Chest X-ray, PA view. Patient: 63 years old, sex F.
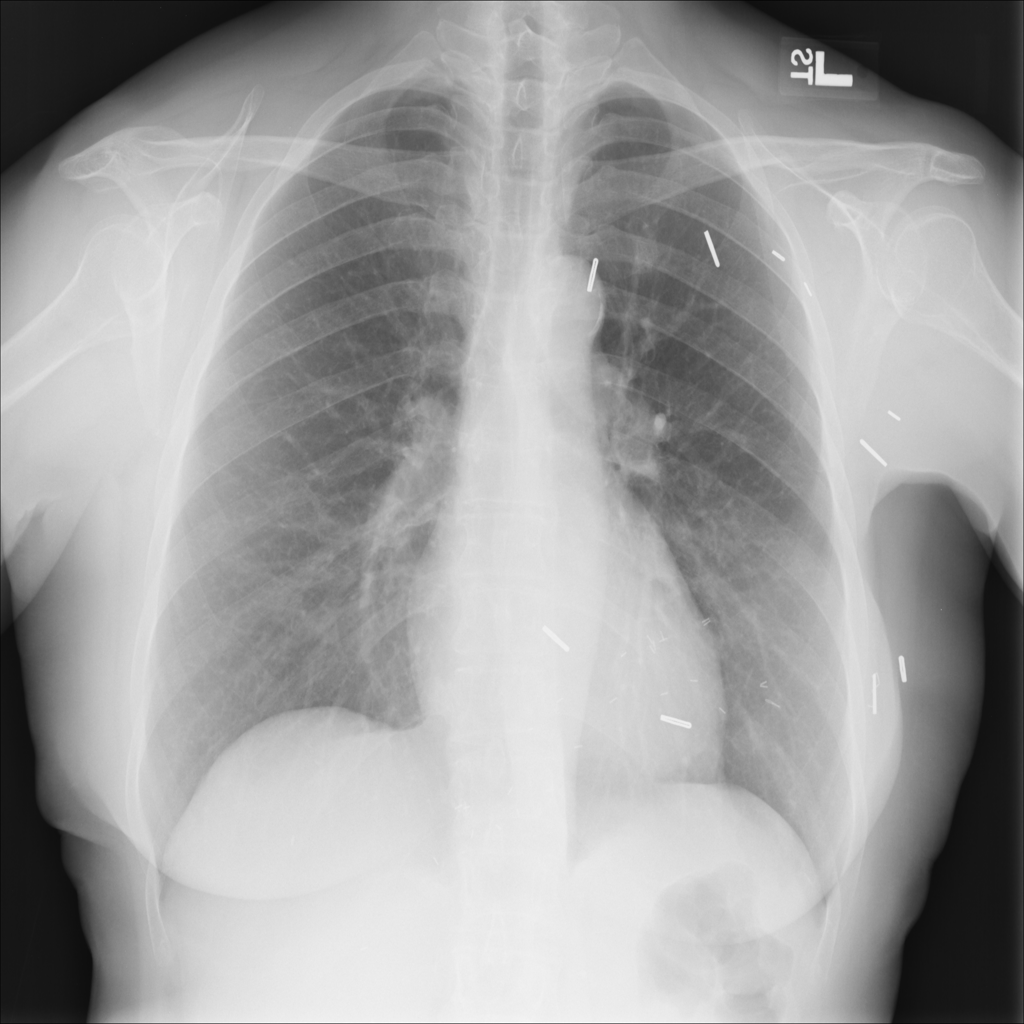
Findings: No Finding